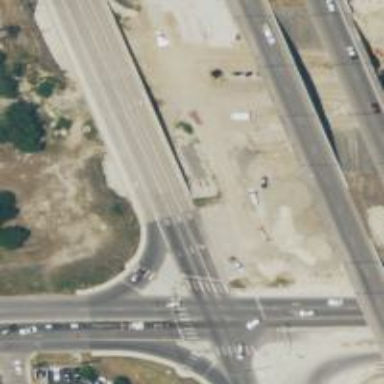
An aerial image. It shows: Secondary road with frontage road crossing bridge.